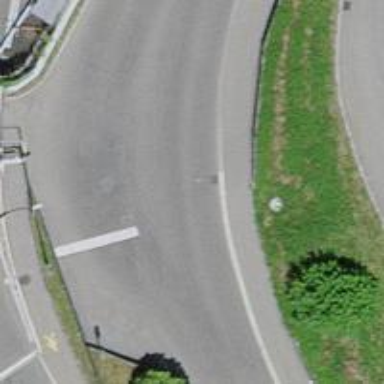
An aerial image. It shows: Road with traffic signals.